Field crop: maize
Growth stage: 2
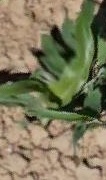
Species: maize